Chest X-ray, AP view. Patient: 64 years old, sex F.
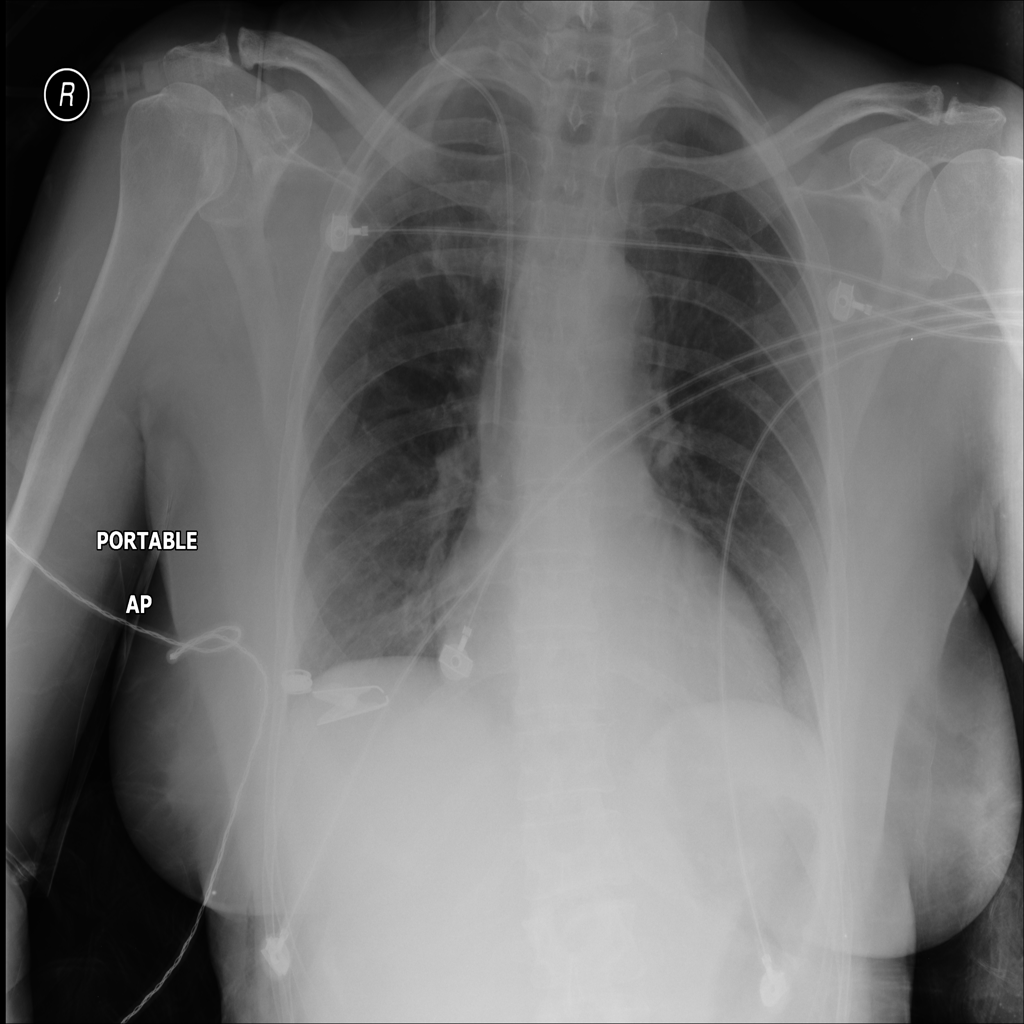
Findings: Edema